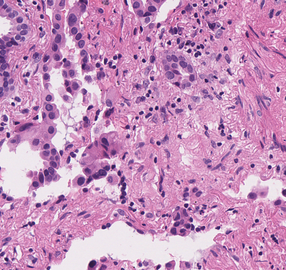
Tumor epithelial tissue: yes
Tumor-associated stroma tissue: yes
Normal tissue: no